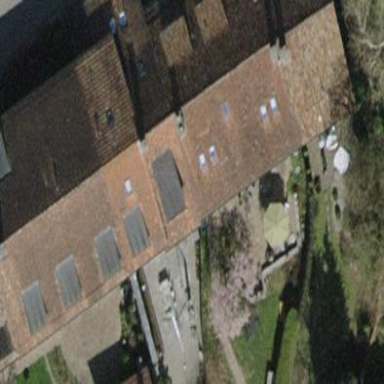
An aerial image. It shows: Building with tiled roof.